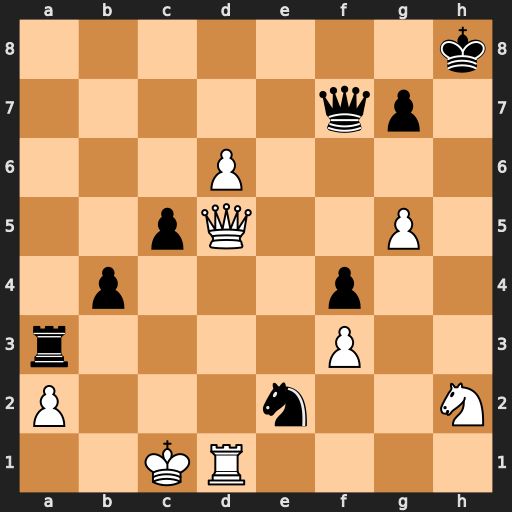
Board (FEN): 7k/5qp1/3P4/2pQ2P1/1p3p2/r4P2/P3n2N/2KR4
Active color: w
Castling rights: -
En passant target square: -
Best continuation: Kb2 Qxd5 Rxd5